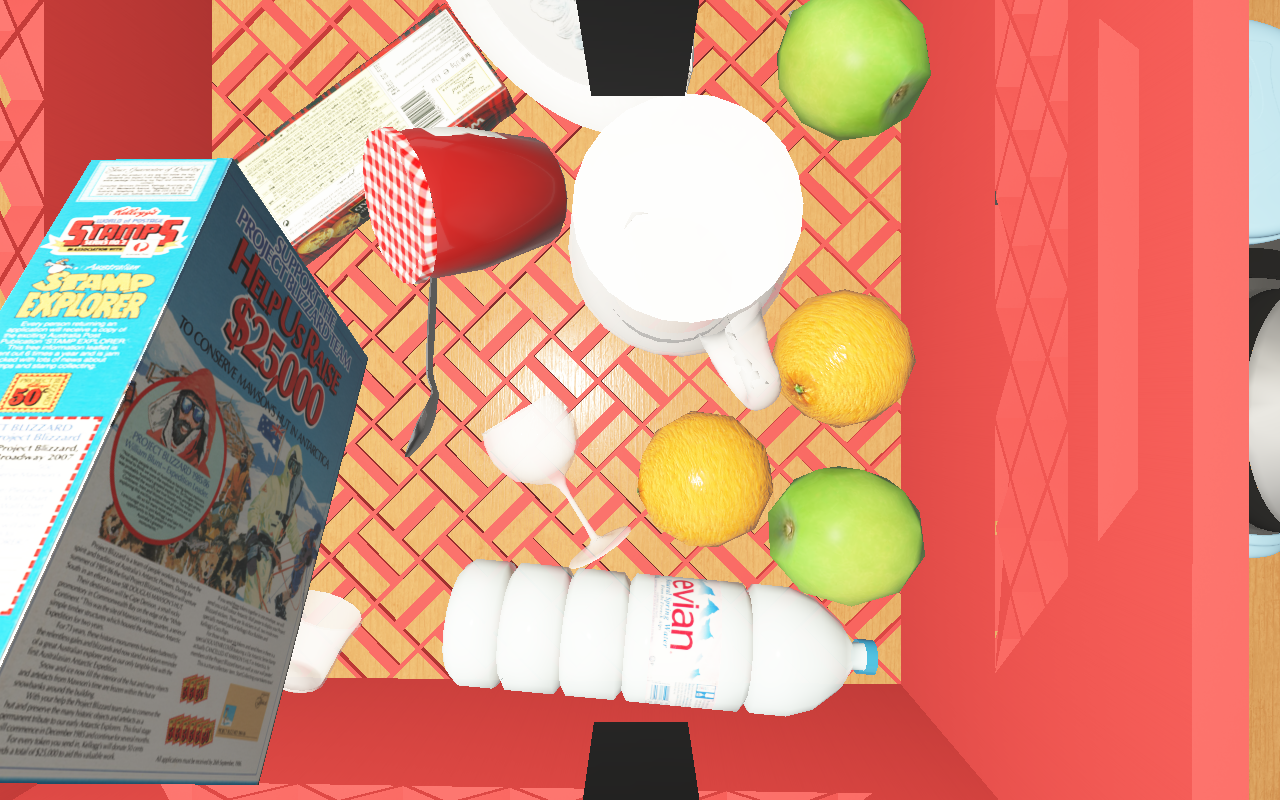
Objects in the scene:
carafe
water bottle
apple
plate
glass
wineglass
jam jar
cereal box
biscuit box